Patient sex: M
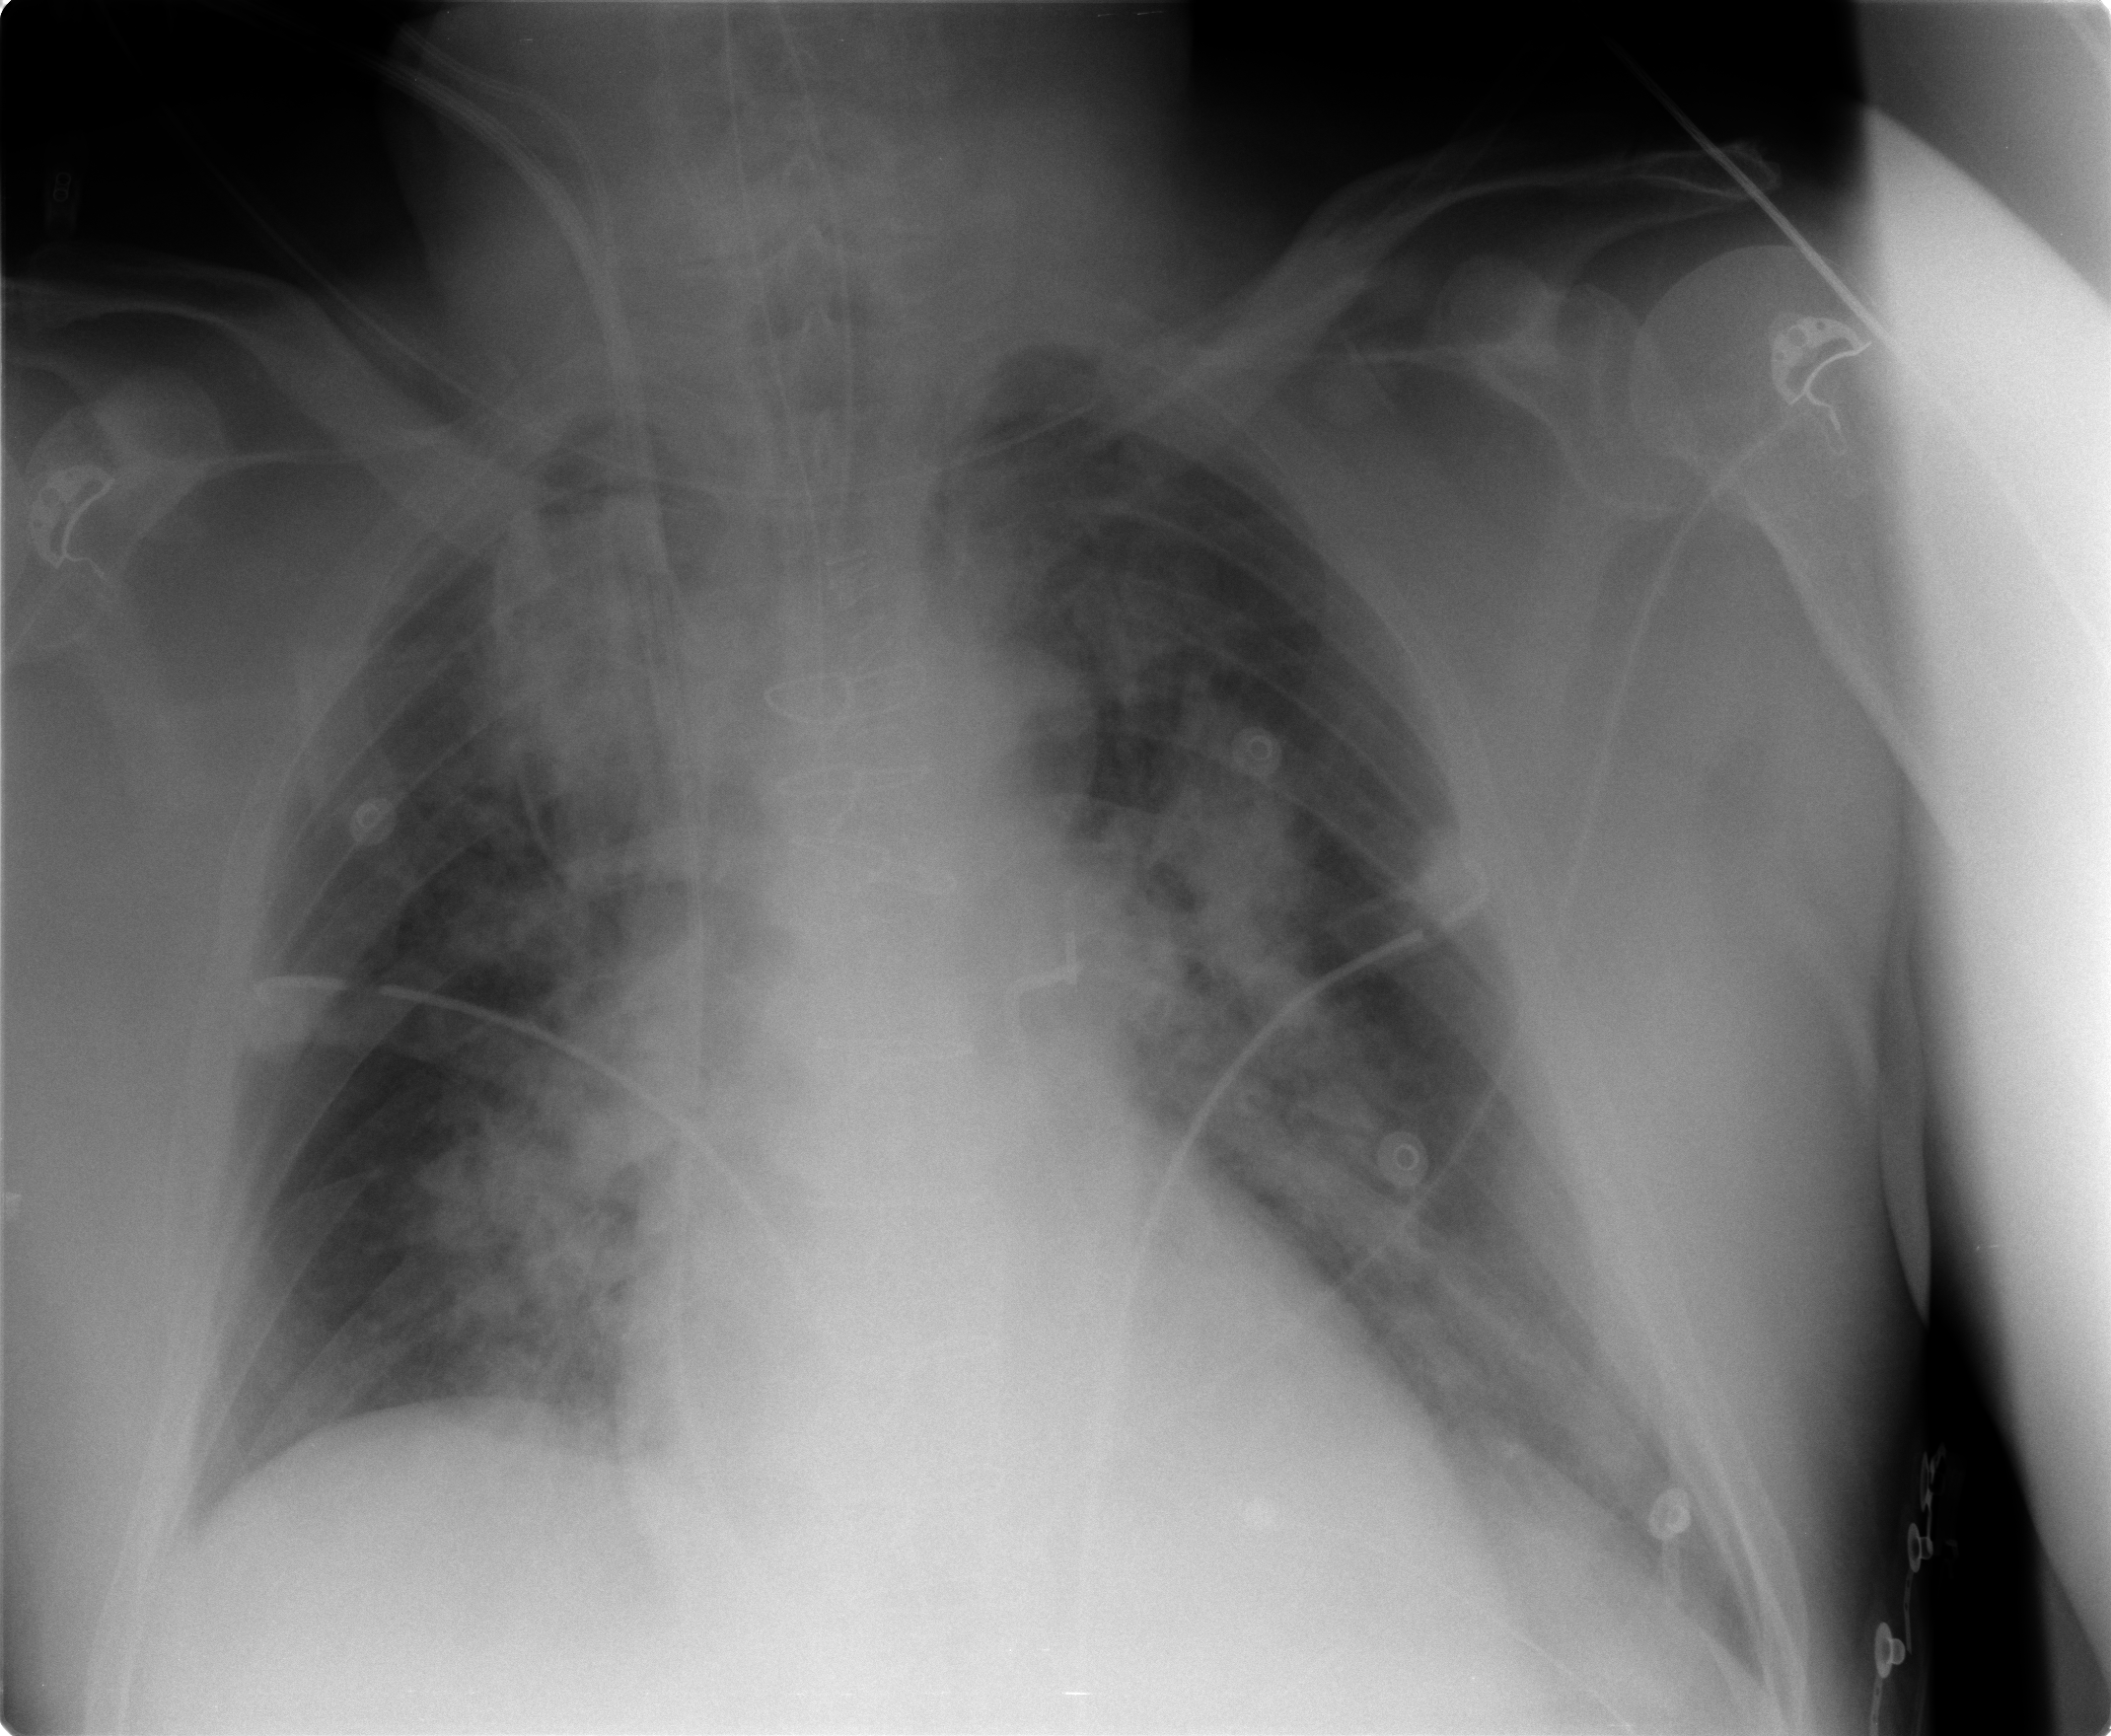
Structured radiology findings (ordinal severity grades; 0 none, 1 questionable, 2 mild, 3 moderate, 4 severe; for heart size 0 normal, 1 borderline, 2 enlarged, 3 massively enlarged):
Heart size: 2
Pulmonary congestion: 4
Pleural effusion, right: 0
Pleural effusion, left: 0
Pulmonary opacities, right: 3
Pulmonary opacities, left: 3
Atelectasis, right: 2
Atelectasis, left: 2